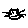
Label: cat